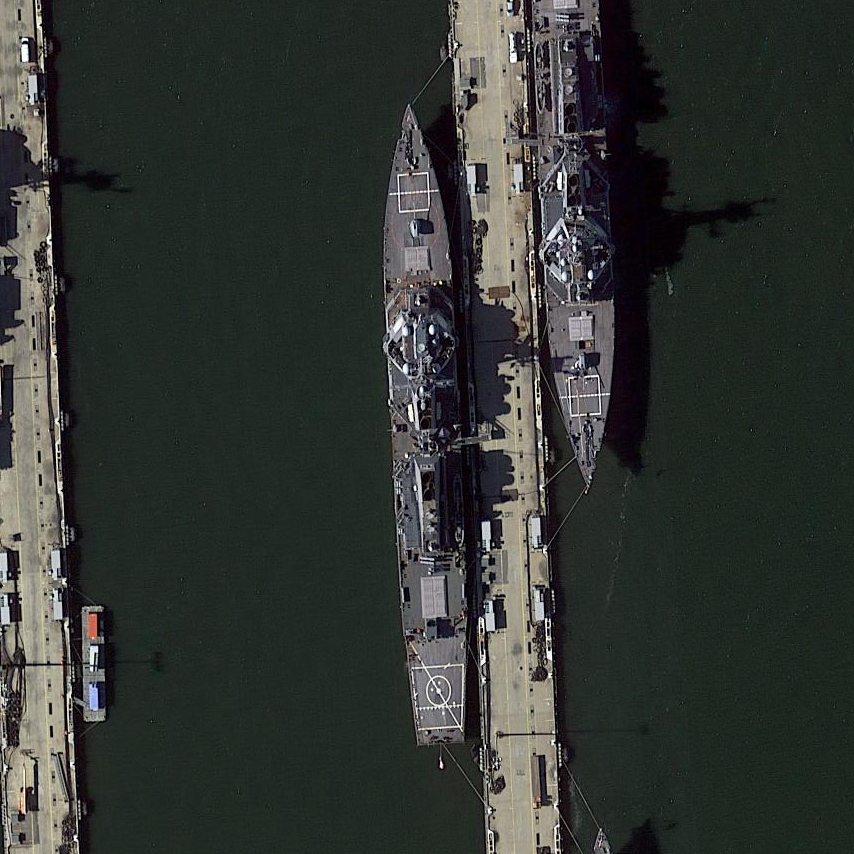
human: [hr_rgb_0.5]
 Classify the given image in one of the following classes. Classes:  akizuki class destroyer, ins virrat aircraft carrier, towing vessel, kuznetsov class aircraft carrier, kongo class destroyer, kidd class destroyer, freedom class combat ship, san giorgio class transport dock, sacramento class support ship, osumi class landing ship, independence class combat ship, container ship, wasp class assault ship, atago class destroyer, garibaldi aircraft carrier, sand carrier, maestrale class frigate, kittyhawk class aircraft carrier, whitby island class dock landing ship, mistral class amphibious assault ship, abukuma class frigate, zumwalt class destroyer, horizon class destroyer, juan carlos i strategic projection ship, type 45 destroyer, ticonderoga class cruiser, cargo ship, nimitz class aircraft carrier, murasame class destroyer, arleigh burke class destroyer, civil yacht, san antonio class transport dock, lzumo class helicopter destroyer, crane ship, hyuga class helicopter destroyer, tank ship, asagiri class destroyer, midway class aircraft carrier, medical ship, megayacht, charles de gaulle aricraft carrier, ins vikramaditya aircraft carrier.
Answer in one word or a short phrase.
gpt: Arleigh Burke class destroyer